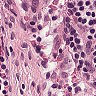
Metastatic tissue present: no